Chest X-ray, PA view. Patient: 35 years old, sex F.
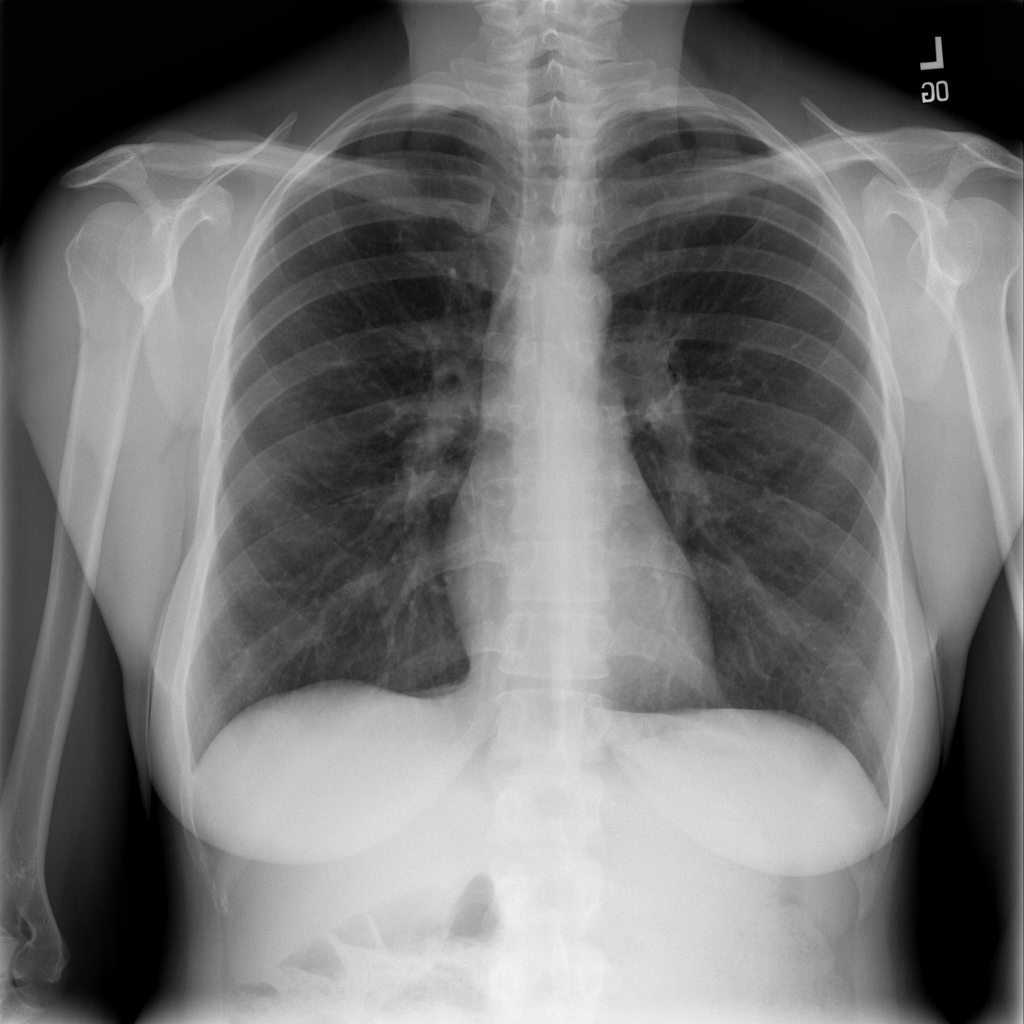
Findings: No Finding